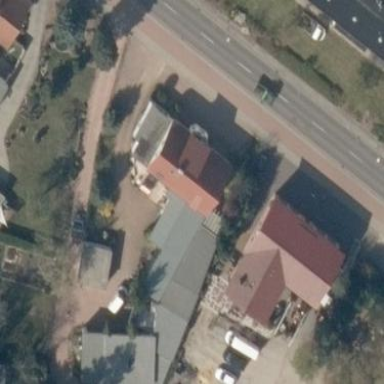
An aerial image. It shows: Beauty shop located in building.